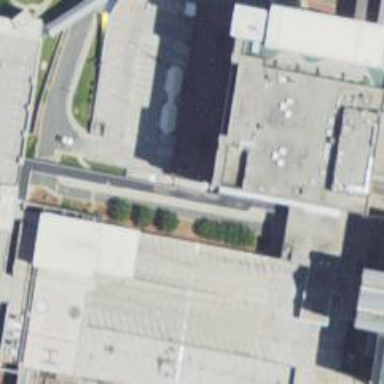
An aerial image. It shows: Entrance designated for emergency wards.